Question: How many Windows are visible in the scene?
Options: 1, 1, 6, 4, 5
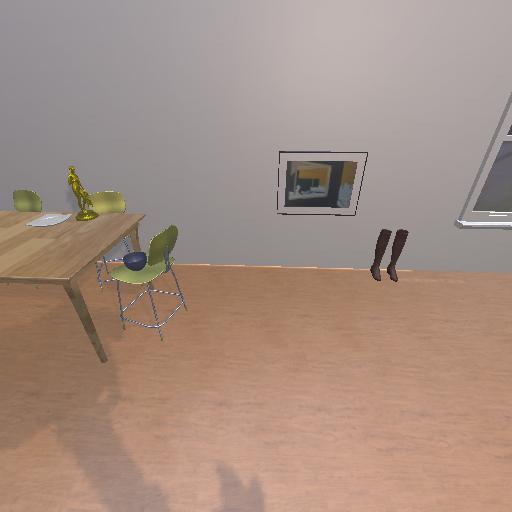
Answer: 1